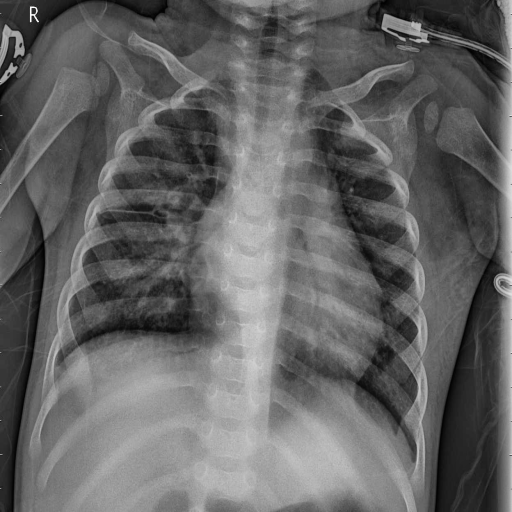
Finding: PNEUMONIA